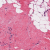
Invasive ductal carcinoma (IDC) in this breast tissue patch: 0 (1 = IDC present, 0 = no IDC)